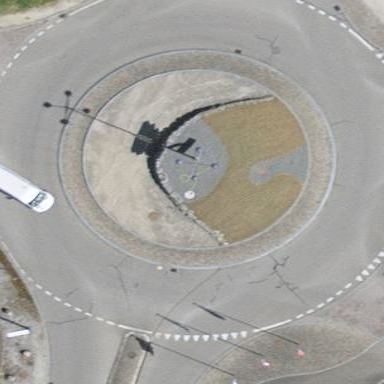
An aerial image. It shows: Tertiary road leading to roundabout junction.